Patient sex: M
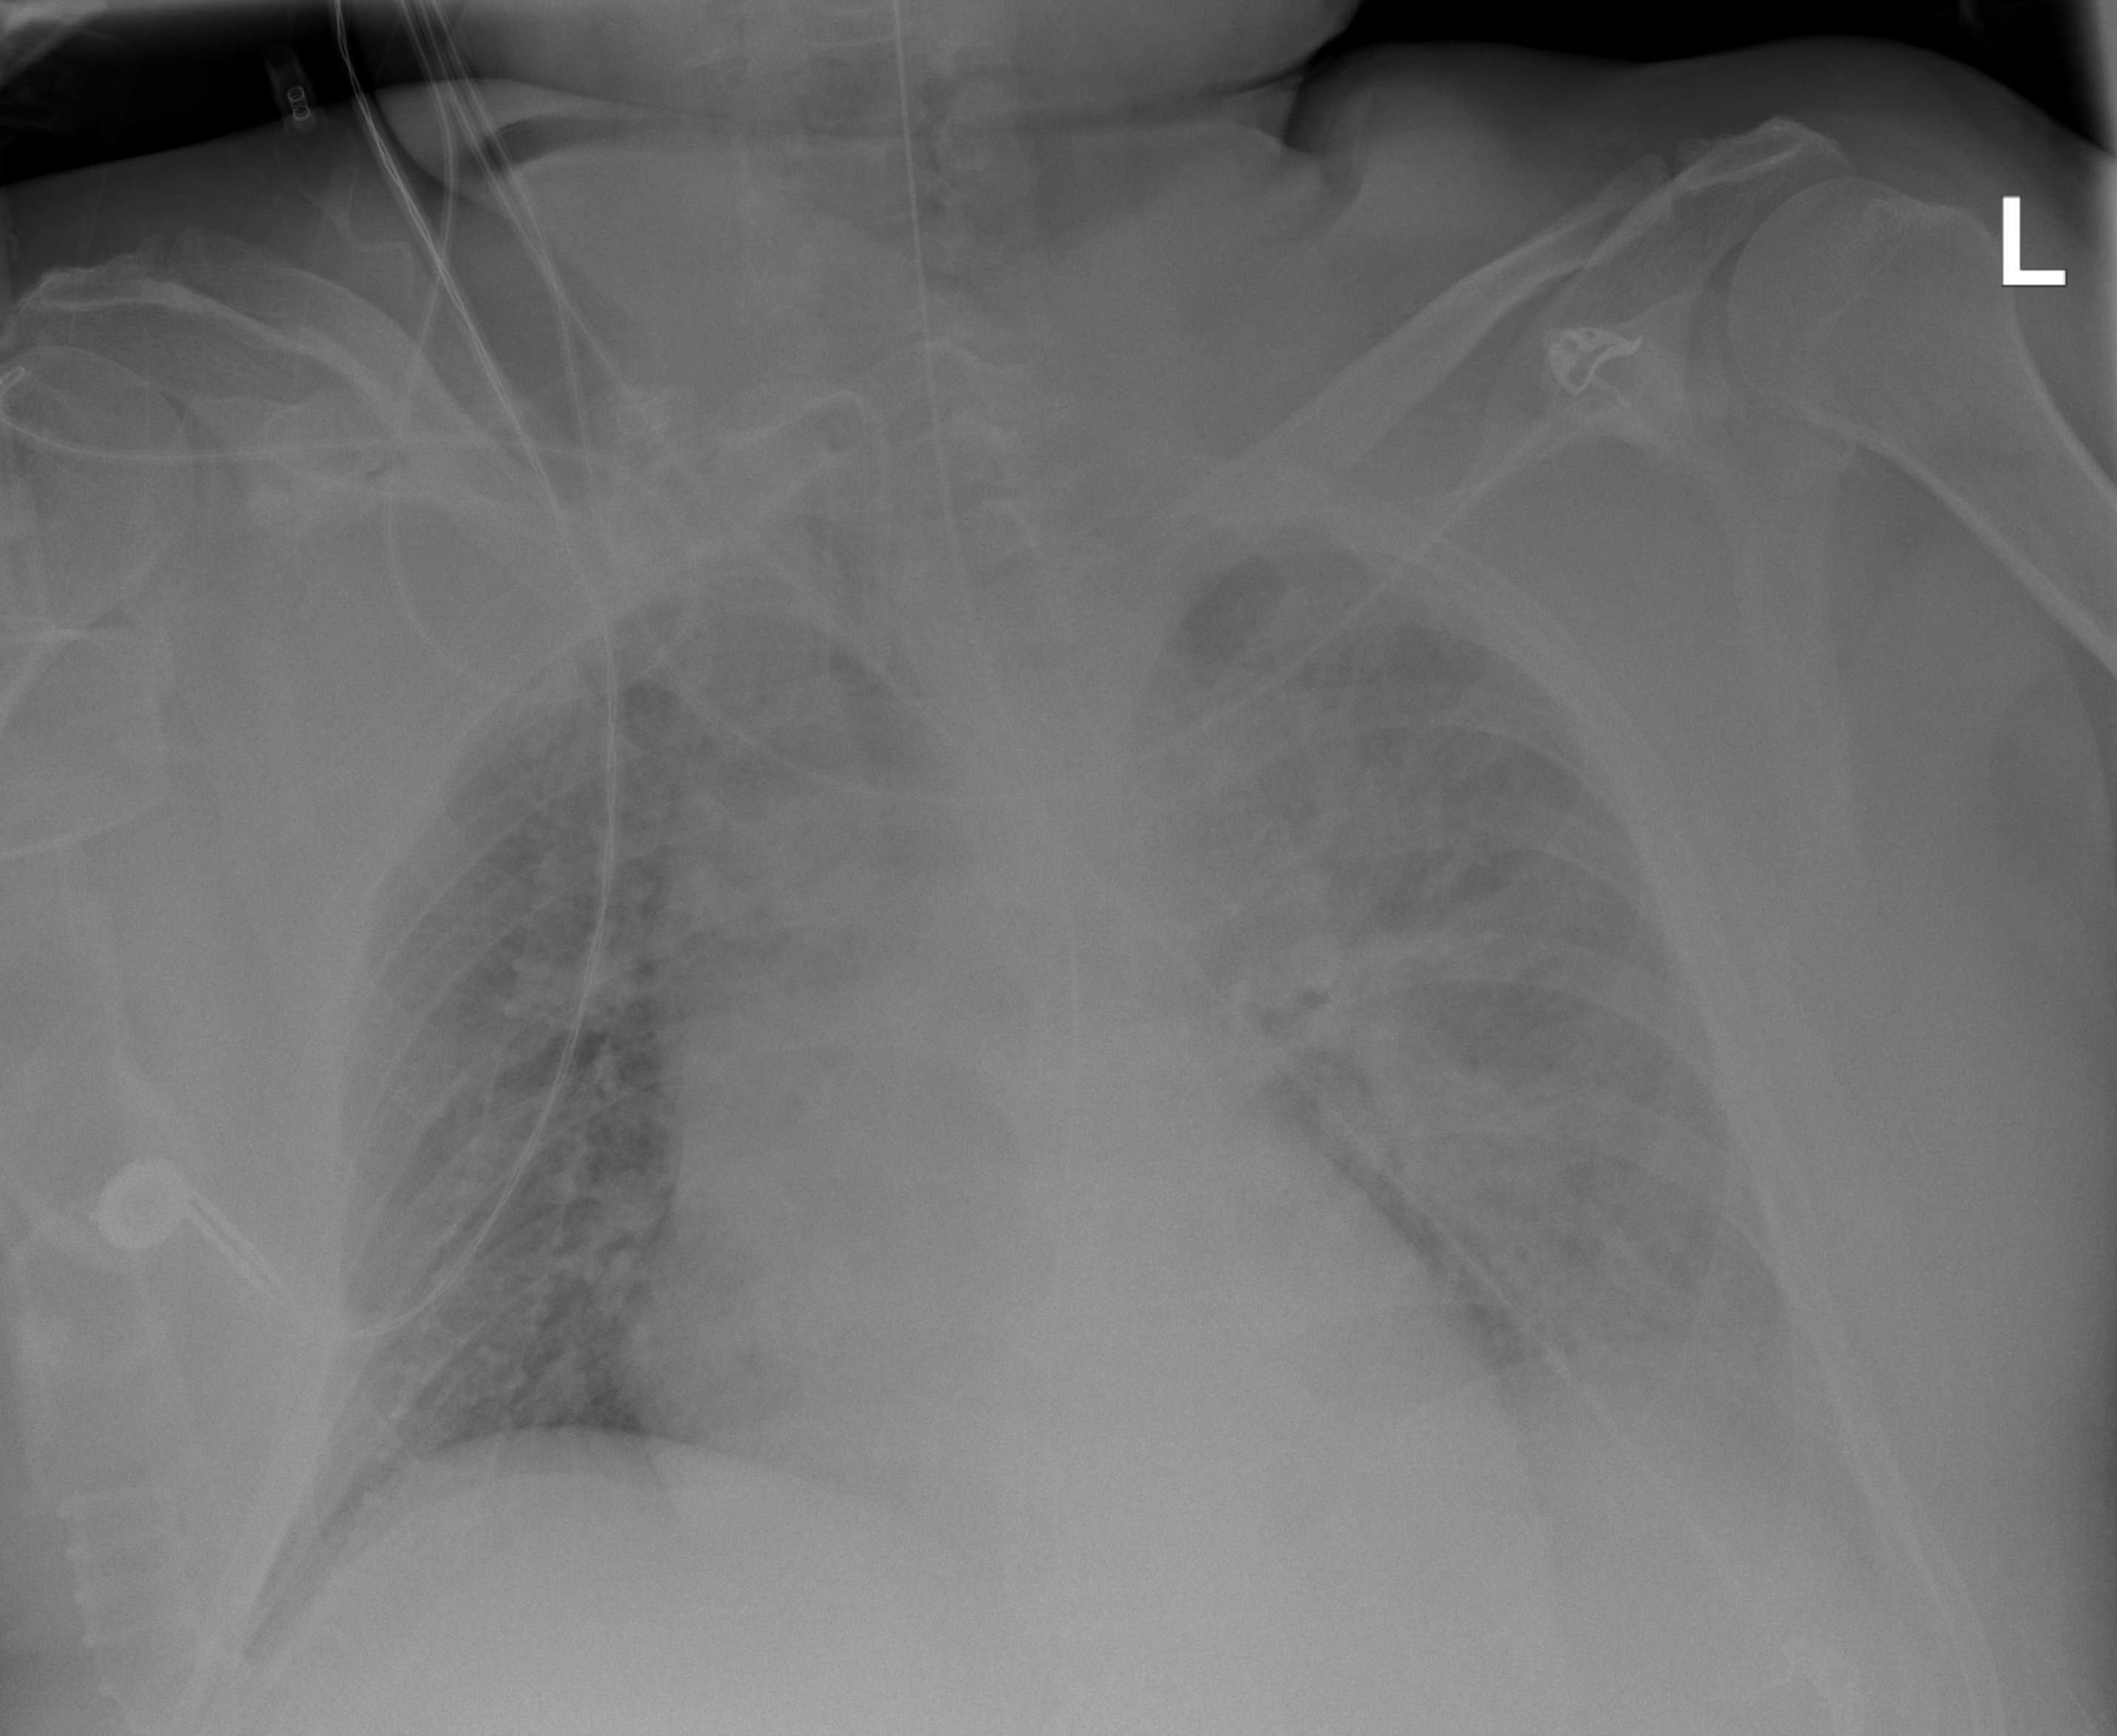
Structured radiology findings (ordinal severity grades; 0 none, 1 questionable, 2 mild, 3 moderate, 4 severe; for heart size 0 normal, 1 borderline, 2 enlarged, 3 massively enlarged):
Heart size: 0
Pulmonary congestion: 3
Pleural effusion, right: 0
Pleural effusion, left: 2
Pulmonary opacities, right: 2
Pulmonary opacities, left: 3
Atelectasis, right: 2
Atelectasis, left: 3